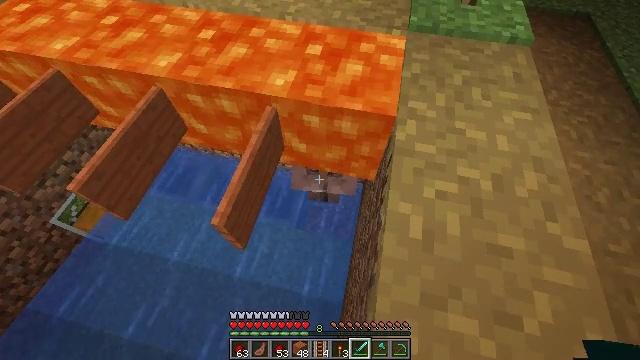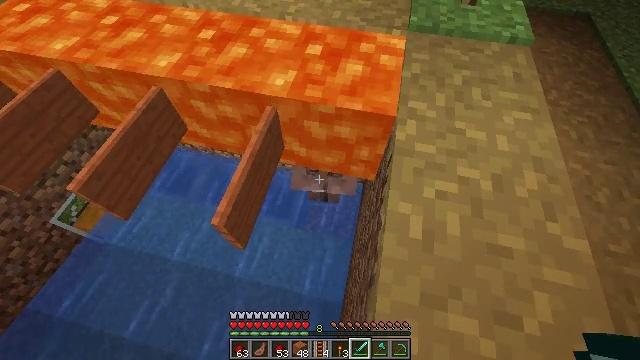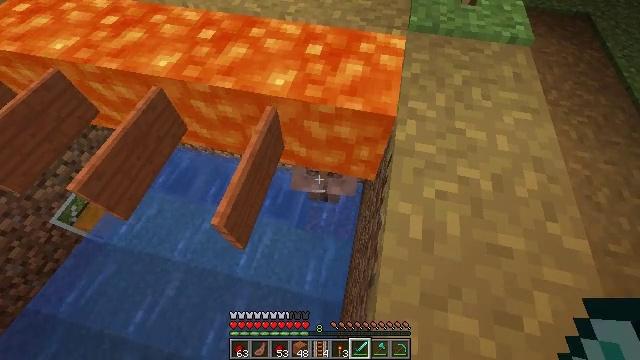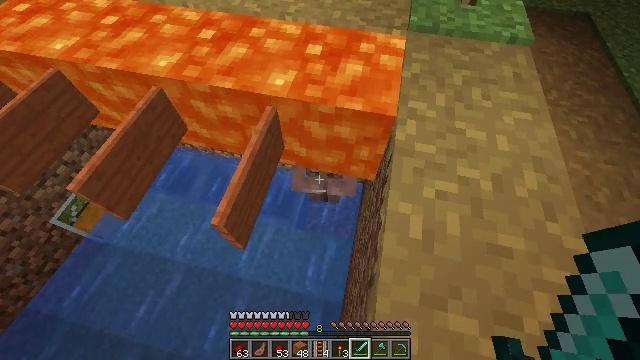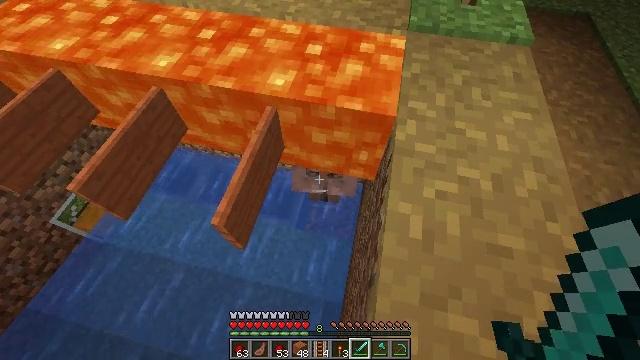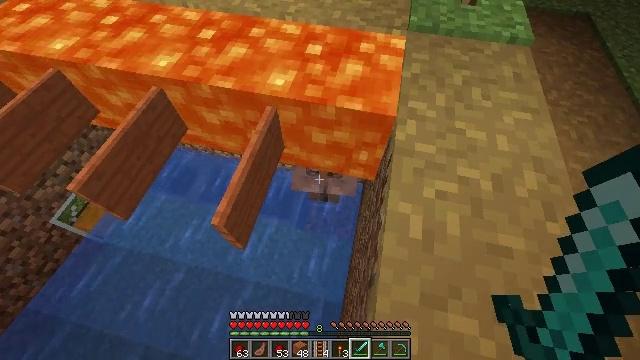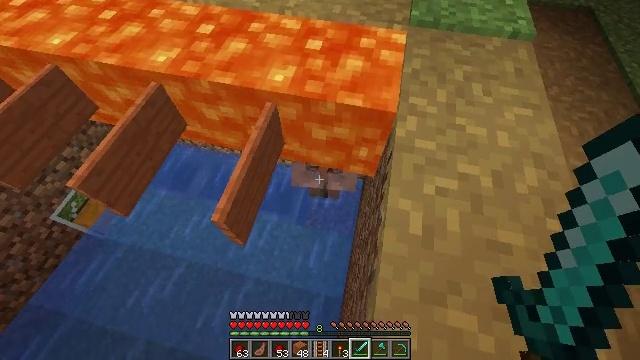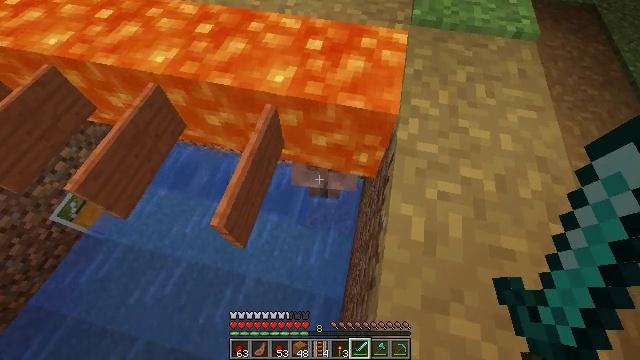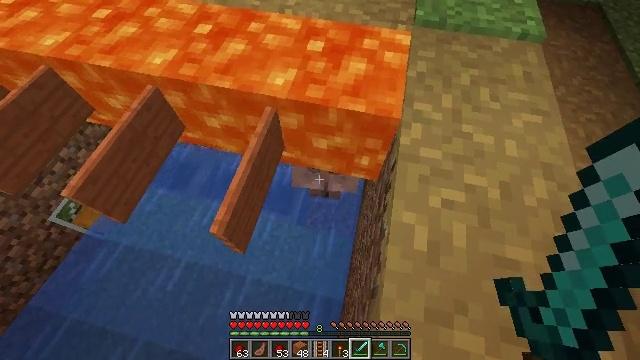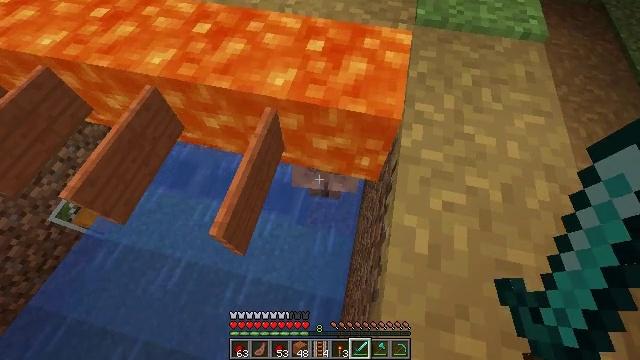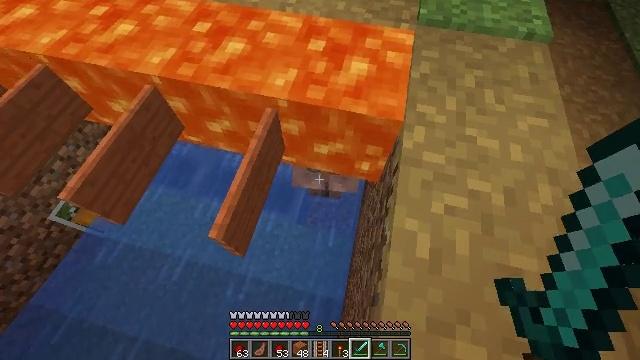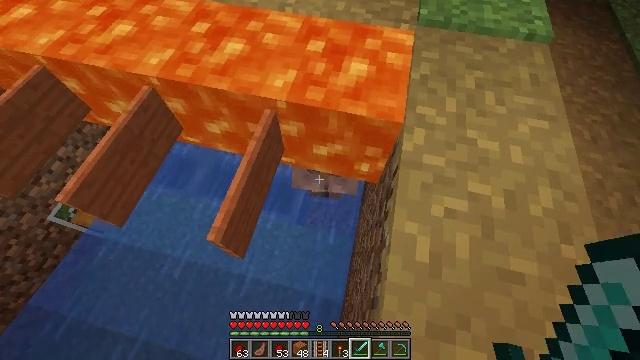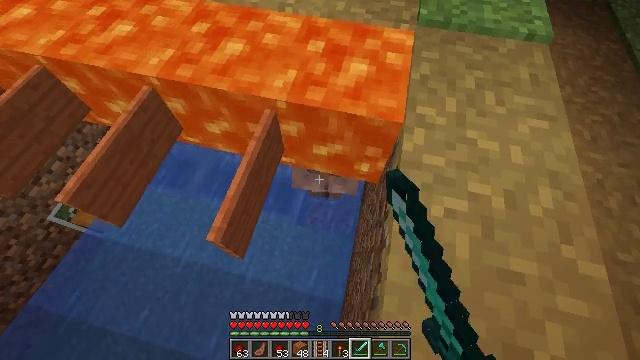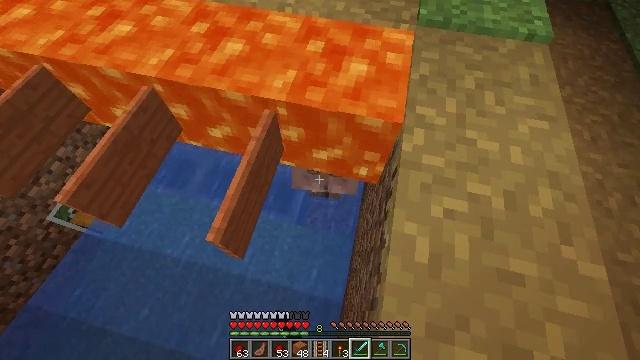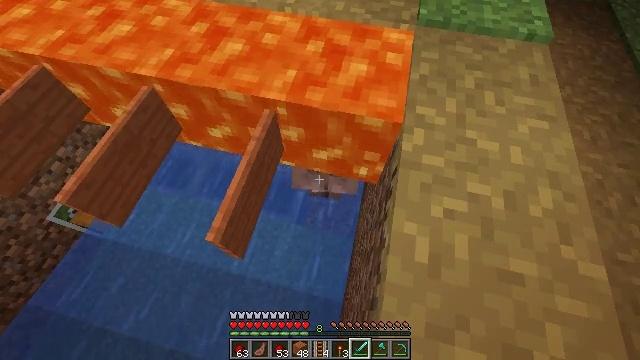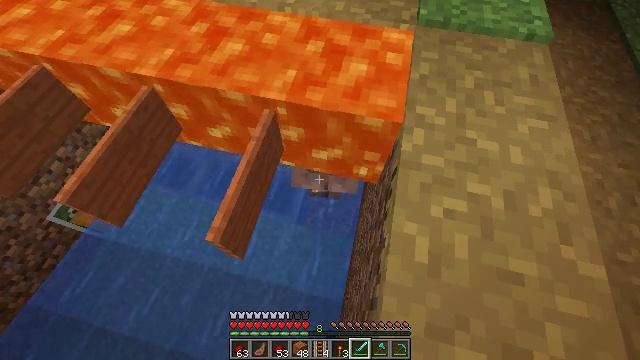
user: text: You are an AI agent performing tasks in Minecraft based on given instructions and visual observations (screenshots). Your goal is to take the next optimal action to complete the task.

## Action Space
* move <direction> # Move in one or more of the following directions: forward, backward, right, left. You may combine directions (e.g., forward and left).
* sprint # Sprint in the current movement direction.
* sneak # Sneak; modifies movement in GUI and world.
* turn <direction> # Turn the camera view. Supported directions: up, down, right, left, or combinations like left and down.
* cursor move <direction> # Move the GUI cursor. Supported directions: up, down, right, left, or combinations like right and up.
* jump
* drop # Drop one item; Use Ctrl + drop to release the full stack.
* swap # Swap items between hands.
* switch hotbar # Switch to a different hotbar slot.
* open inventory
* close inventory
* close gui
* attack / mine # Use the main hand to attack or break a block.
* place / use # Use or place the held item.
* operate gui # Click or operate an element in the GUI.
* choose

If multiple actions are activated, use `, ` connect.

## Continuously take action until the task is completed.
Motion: motion action
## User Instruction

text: Kill a villager.
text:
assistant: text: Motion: sneak
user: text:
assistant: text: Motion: sneak
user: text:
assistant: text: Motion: sneak
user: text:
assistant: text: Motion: sneak
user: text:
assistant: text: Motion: sneak
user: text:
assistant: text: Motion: move forward, sneak
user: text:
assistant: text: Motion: move forward, sneak
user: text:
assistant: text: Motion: move forward, sneak
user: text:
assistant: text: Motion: sneak
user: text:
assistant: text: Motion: sneak
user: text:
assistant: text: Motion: sneak, attack / mine
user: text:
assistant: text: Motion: sneak, attack / mine
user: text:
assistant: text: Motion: sneak, attack / mine
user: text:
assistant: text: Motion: sneak, attack / mine
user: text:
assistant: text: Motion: sneak, attack / mine
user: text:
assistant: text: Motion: sneak
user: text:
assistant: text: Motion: sneak
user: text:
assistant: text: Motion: sneak
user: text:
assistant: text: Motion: sneak
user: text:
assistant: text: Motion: sneak
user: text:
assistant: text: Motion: sneak
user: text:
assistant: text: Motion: sneak
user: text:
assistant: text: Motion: sneak
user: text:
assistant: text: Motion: sneak
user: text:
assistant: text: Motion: sneak, attack / mine
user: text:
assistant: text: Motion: sneak, attack / mine
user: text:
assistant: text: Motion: sneak, attack / mine
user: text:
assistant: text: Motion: sneak, attack / mine
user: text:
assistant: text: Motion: sneak
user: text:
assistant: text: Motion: sneak